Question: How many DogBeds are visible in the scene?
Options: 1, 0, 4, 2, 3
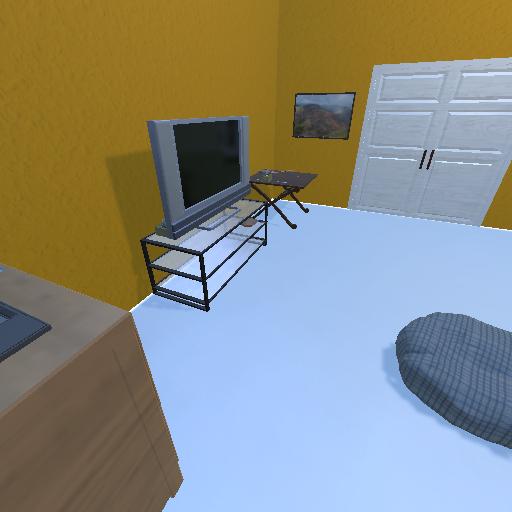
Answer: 1